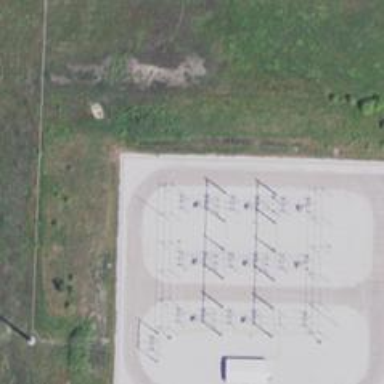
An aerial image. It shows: Switch used for power control.